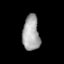
Tissue: lung
Cell type: Smooth muscle cells
Senescence score: 0.5752
Nuclear area (px): 588
Mean DAPI intensity: 166.354